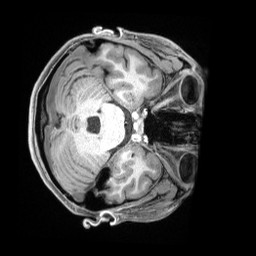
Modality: T1w
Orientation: axial
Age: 23
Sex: female
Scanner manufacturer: siemens
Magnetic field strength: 3 T
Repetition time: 2.4 s
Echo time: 0.00226 s